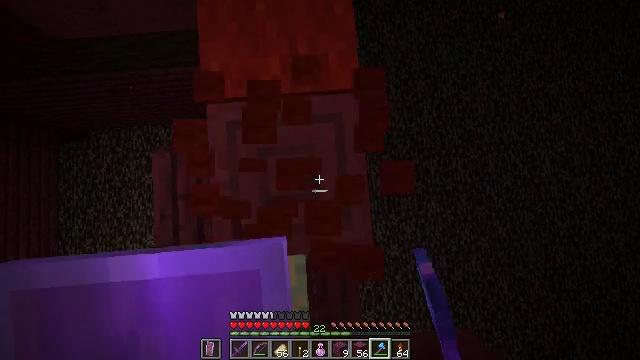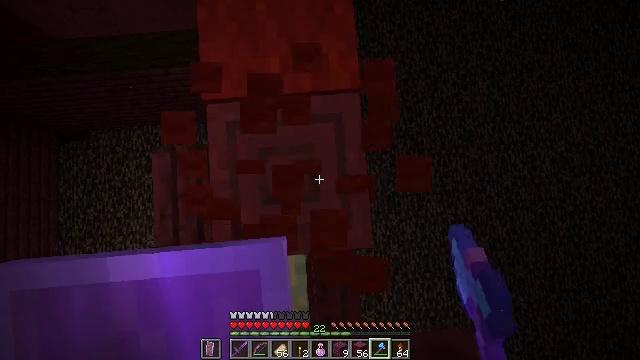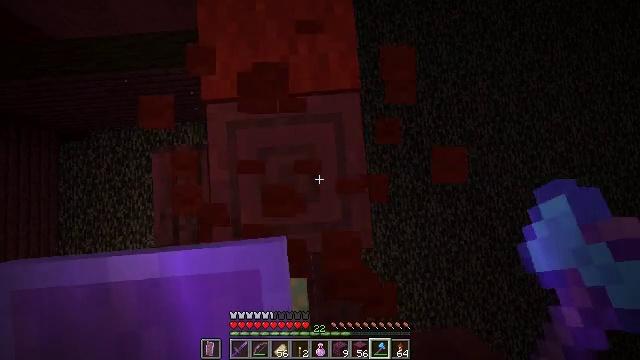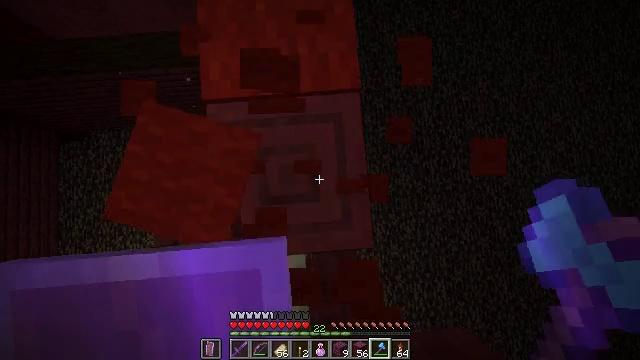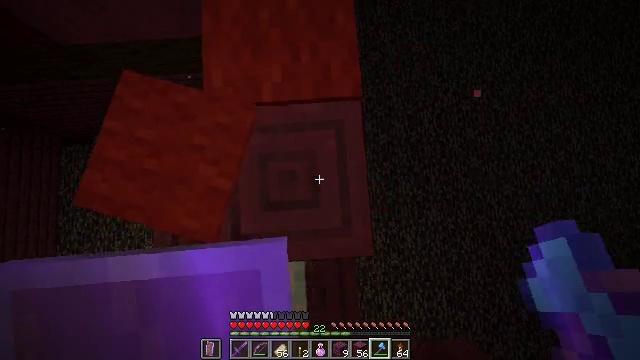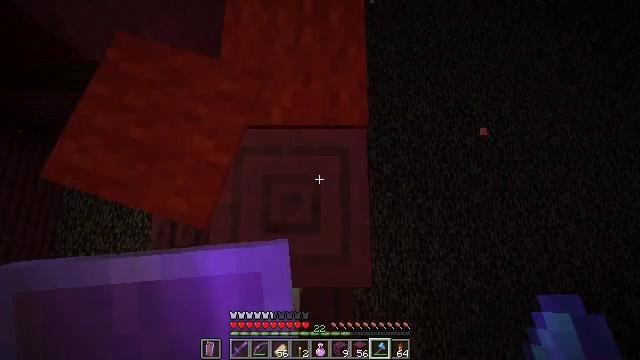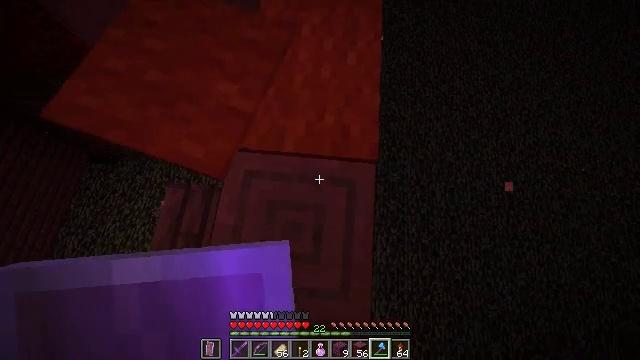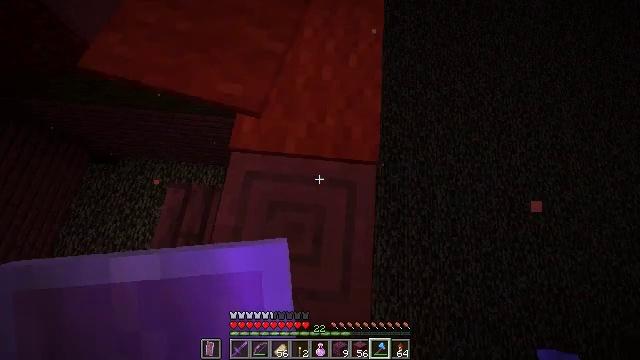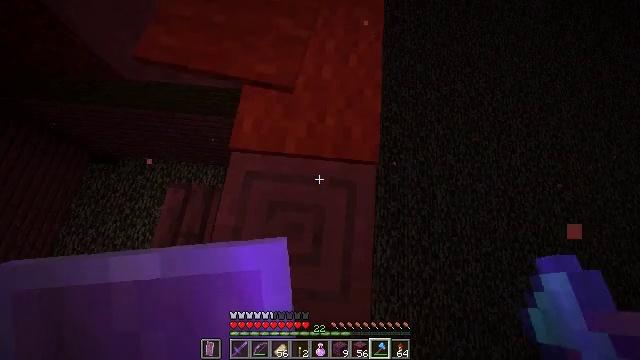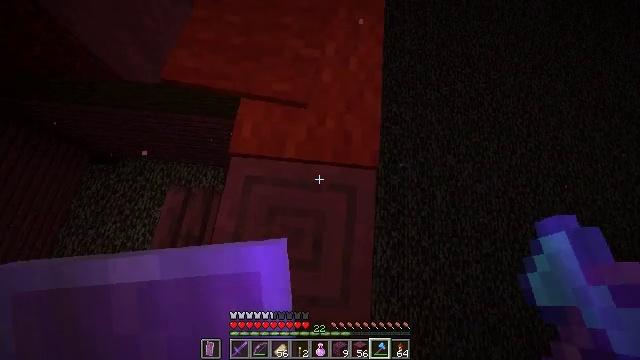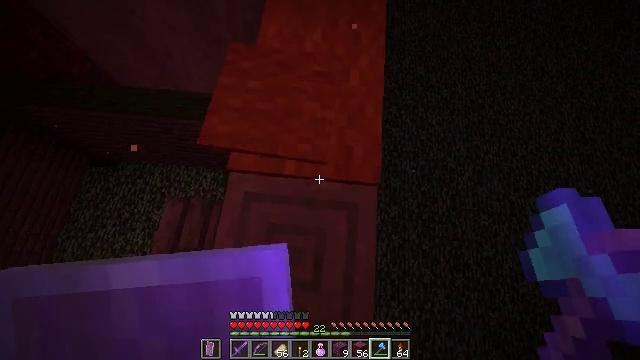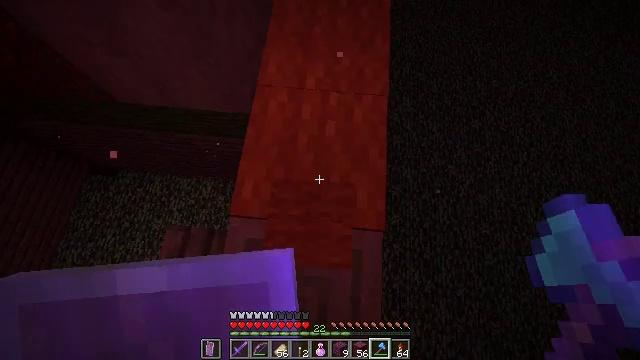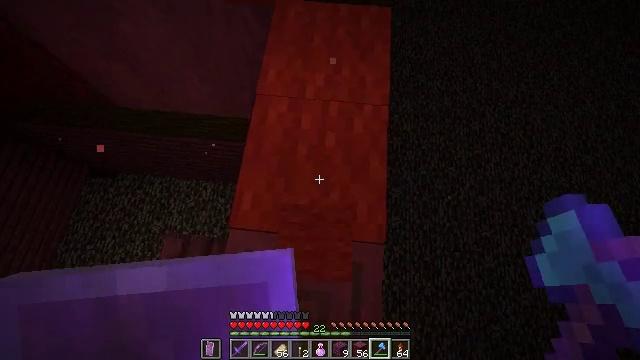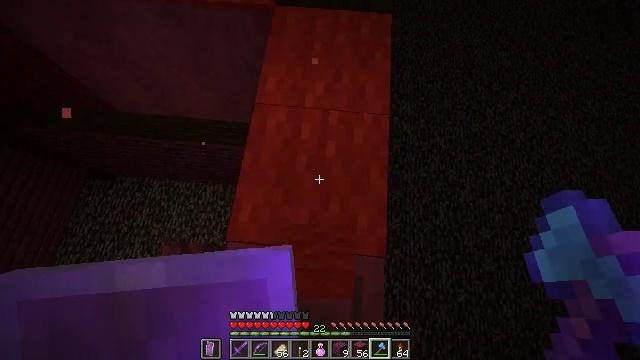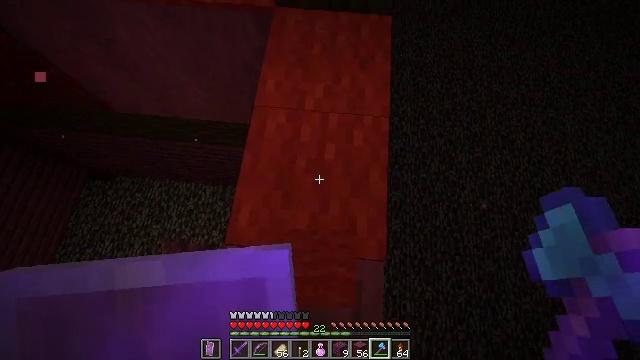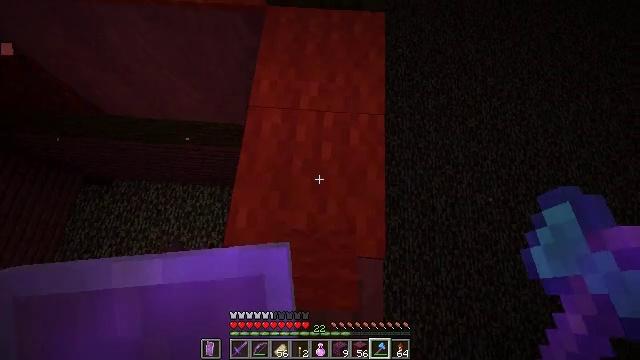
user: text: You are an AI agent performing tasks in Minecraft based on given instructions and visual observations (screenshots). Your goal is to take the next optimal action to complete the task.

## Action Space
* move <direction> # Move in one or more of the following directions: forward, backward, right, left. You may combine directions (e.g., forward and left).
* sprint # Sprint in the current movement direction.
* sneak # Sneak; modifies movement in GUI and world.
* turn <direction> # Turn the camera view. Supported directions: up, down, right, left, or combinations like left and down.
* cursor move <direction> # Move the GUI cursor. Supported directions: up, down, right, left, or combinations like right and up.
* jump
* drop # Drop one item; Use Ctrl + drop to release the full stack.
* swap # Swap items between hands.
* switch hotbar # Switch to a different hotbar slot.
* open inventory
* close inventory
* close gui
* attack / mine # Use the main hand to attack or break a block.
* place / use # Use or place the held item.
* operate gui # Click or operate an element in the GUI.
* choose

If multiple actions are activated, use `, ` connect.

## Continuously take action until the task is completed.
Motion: motion action
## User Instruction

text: Remove the red carpet to clear space.
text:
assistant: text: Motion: no_op
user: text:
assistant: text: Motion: no_op
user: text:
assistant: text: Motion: no_op
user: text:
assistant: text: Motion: turn up
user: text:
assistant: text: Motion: turn left and up
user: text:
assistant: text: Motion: turn left and up
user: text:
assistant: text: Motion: no_op
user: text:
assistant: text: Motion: no_op
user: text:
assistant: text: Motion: move forward
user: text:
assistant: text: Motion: move forward
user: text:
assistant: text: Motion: move forward
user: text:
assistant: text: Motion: no_op
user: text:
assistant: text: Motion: no_op
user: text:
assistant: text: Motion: no_op
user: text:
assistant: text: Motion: turn right
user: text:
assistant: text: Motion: turn right
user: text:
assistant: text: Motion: no_op
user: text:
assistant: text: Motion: no_op
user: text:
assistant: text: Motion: turn right and down
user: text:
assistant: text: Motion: turn down
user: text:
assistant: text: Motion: no_op
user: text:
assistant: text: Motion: attack / mine
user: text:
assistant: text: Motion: attack / mine
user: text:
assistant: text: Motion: attack / mine
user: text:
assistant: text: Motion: attack / mine
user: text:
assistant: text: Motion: attack / mine
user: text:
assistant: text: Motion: no_op
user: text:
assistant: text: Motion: no_op
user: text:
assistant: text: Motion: no_op
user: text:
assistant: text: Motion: no_op